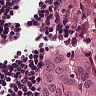
Metastatic tissue present: yes